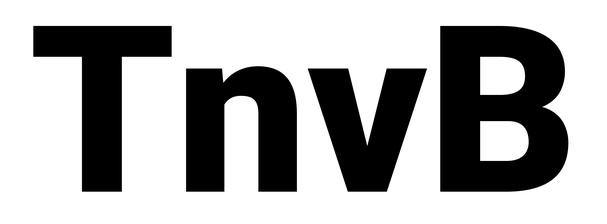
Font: Roboto_Black